Brain MRI, t2w sequence, axial 2D slice.
Patient: age 35, sex F, weight 78 kg, height 1.78 m
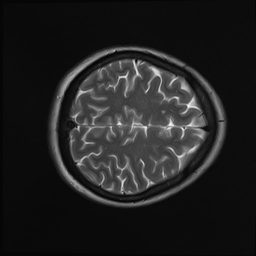